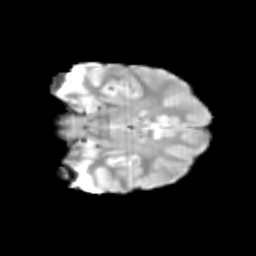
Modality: T2w
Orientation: coronal
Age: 11
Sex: male
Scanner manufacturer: siemens
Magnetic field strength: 3 T
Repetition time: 3.8 s
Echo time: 0.07 s